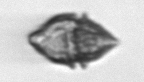
Label: Kryptoperidinium_triquetrum